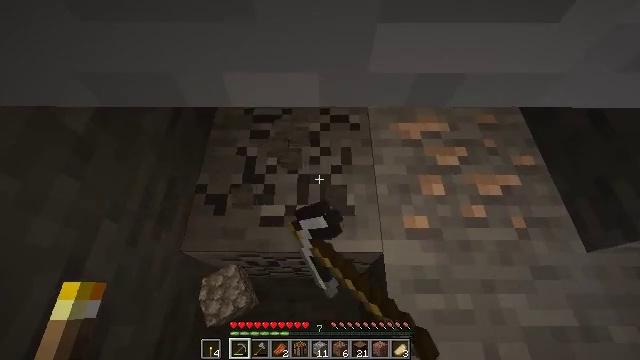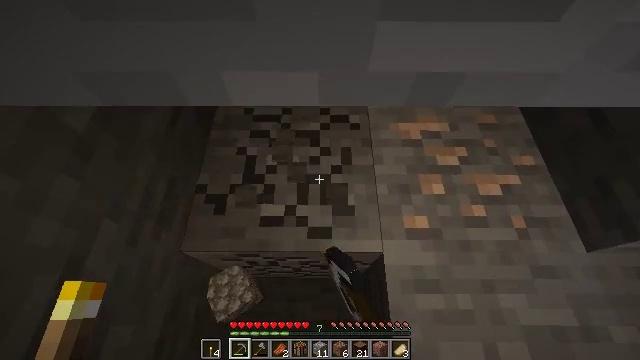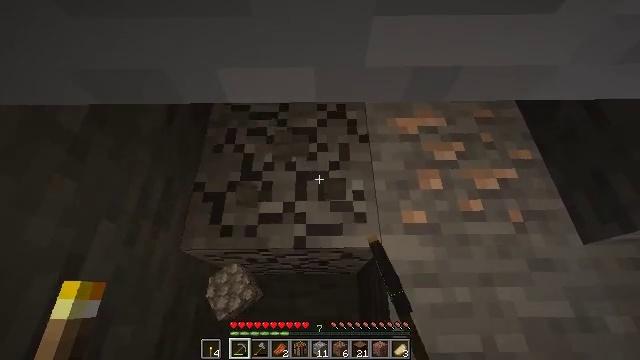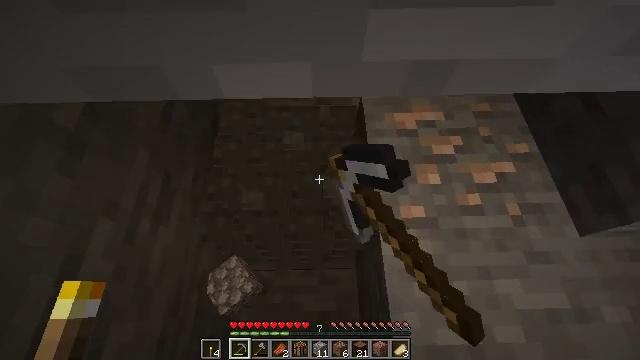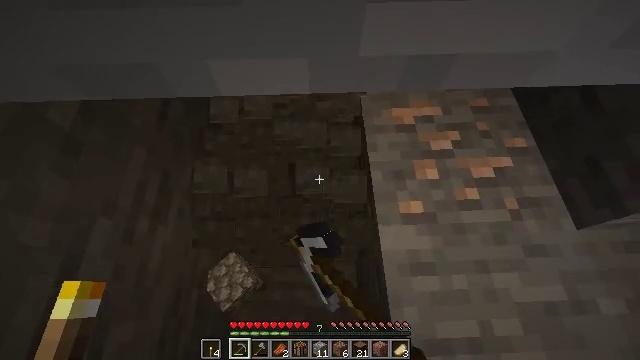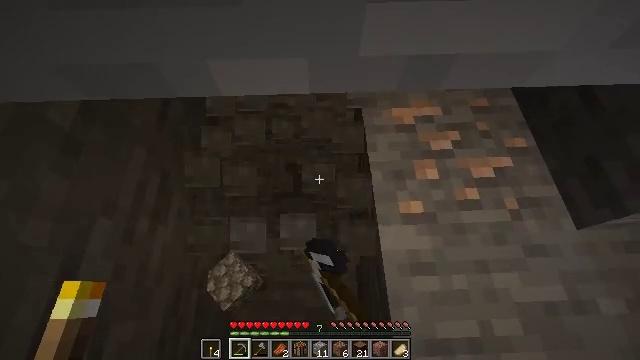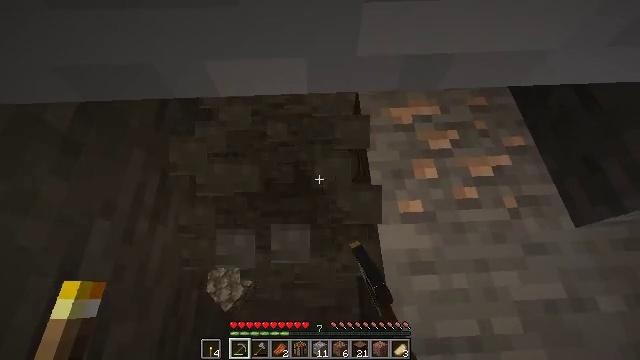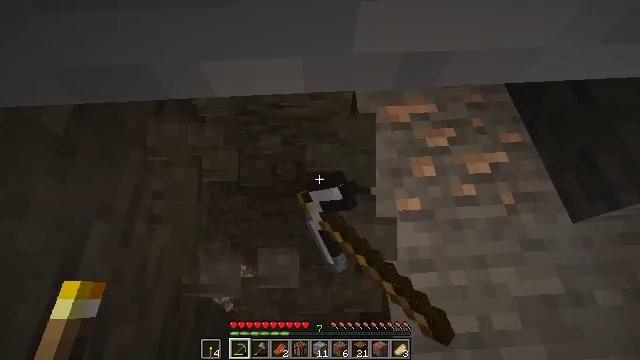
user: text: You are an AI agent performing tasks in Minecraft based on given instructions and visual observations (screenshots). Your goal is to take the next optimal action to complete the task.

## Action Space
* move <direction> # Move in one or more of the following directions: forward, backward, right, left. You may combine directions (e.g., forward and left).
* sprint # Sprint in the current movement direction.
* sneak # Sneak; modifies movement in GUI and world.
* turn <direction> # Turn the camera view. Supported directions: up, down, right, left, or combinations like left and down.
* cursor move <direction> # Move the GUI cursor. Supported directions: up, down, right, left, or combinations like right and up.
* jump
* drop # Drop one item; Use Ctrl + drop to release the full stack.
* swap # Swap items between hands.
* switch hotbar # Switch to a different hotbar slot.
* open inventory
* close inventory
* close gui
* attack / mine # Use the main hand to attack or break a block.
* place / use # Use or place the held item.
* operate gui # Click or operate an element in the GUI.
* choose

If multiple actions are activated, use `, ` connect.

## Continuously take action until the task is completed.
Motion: motion action
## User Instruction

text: Mine stone underground.
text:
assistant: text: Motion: move left, sneak, attack / mine
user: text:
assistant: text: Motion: move left, sneak, attack / mine
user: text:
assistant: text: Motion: move left, sneak, attack / mine
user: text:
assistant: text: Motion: move left, sneak, attack / mine
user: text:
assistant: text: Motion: move left, sneak, attack / mine
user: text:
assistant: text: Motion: move left, sneak, attack / mine
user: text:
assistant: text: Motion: move left, sneak, attack / mine
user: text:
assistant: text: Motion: sneak, attack / mine